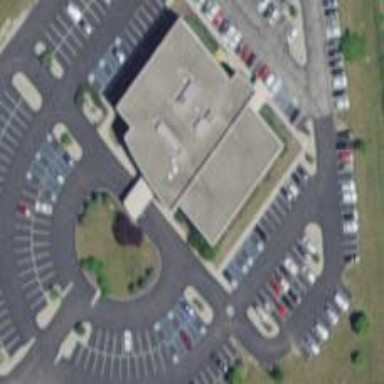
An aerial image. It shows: Healthcare clinic.